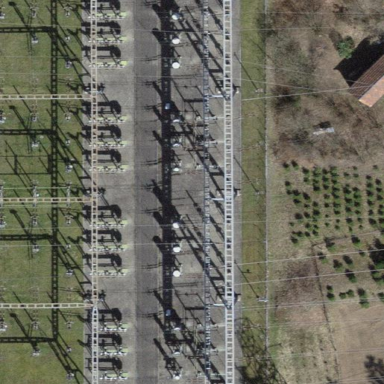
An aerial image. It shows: Outdoor switchgear.